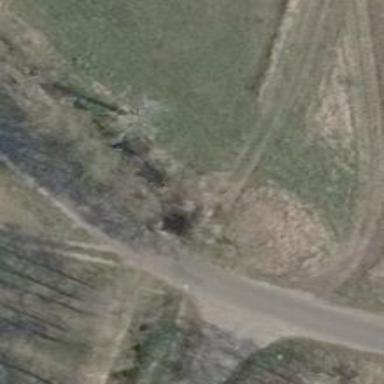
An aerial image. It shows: Culvert tunnel.